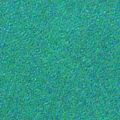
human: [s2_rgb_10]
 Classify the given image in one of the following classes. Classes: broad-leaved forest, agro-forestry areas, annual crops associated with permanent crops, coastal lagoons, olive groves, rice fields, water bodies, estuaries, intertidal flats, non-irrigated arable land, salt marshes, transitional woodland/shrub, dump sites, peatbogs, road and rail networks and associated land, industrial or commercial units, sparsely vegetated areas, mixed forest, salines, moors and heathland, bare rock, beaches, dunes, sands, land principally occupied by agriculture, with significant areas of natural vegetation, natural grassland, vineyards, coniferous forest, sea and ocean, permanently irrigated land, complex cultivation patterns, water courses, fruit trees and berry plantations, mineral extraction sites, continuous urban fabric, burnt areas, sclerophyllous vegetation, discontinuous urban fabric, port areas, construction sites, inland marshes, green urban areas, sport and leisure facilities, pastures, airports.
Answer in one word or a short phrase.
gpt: sea and ocean